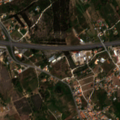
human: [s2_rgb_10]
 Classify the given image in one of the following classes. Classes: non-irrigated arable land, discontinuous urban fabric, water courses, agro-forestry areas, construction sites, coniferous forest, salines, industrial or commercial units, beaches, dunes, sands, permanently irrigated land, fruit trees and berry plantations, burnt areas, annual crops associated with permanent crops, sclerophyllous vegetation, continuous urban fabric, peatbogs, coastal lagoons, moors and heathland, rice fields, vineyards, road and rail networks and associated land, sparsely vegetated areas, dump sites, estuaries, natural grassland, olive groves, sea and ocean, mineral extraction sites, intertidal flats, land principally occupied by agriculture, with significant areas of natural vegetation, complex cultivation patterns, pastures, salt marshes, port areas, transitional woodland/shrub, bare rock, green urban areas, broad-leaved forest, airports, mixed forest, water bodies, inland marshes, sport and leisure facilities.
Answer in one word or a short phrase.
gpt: continuous urban fabric